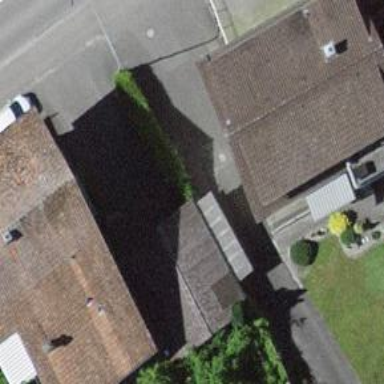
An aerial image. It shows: Garage building.